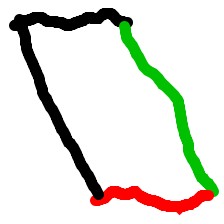
Shape: parallelogram